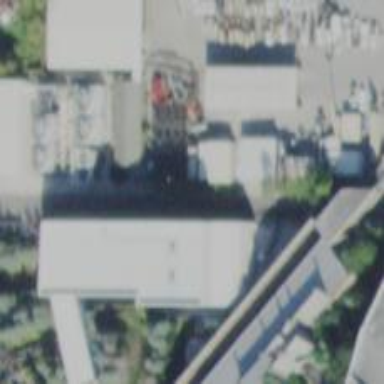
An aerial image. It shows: Building serving as public transport and railway station.